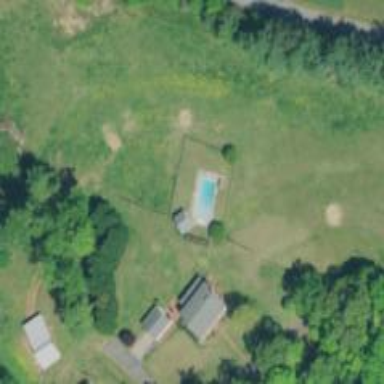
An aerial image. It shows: Swimming pool located in leisure land.